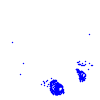
Particle: electron